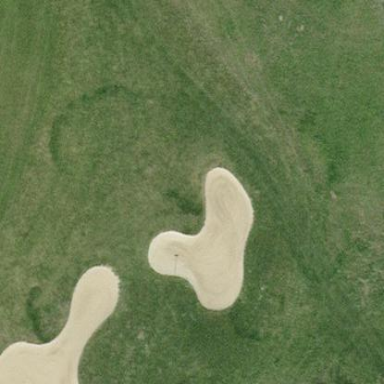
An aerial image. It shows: Sand bunker on golf course.